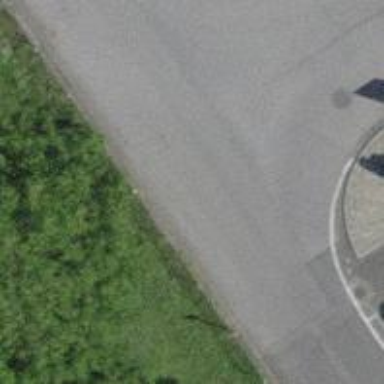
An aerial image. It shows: Asphalt road in residential area.